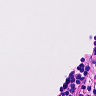
Metastatic tissue present: no